Question: I am trying to build android wear application, If I set minsdk to 20/21. It gives error below,

But if I set it to 19, I get following error:
'''
/home/bhupinder/AndroidStudioProjects/MyWatch/app/src/main/AndroidManifest.xml:0:0 Error:
uses-sdk:minSdkVersion 19 cannot be smaller than version 20 declared in library /home/bhupinder/AndroidStudioProjects/MyWatch/app/build/intermediates/exploded-aar/com.google.android.support/wearable/1.0.0/AndroidManifest.xml
Suggestion: use tools:overrideLibrary="android.support.wearable" to force usage
Error:Execution failed for task ':app:processDebugManifest'.
> Manifest merger failed : uses-sdk:minSdkVersion 19 cannot be smaller than version 20 declared in library /home/bhupinder/AndroidStudioProjects/MyWatch/app/build/intermediates/exploded-aar/com.google.android.support/wearable/1.0.0/AndroidManifest.xml
Suggestion: use tools:overrideLibrary="android.support.wearable" to force usage
'''
What should I do to run it? I am trying sample code from here => <URL>
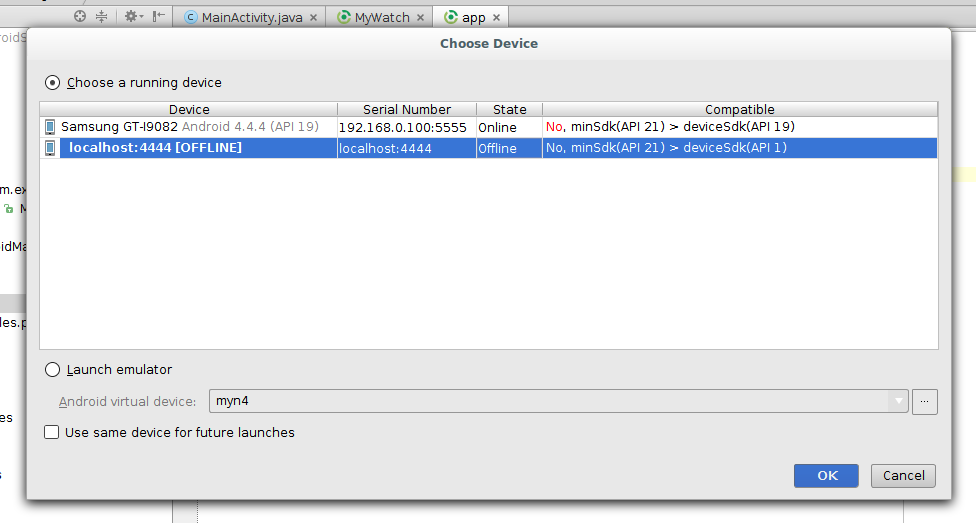
Answer: I had the same error about API levels (deviceSdk = API 1). I fixed it by resetting the watch to factory settings (Settings > Reset device). When I paired it again with the phone the proper API level was reported.